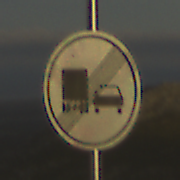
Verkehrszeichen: EndeUeberholverbotKraftfahrzeuge
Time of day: SunriseSunset
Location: Outdoor (Nature)
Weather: PartlyCloudy
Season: Summer
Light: Natural